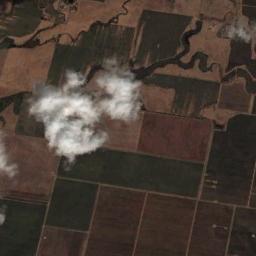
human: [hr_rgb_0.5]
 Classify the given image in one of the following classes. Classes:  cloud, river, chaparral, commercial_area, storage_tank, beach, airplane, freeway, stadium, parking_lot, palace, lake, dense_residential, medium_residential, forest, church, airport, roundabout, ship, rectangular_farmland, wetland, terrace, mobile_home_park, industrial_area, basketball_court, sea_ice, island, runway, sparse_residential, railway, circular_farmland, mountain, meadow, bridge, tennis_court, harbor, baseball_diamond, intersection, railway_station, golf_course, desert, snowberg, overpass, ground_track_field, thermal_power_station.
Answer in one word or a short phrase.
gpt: cloud